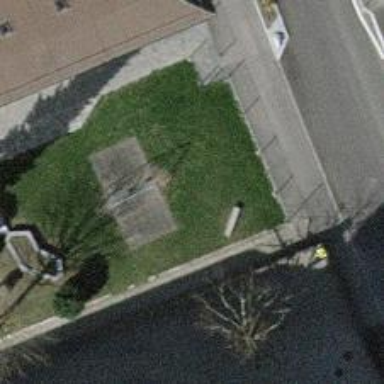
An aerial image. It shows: Seesaw in the playground.